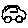
Label: car